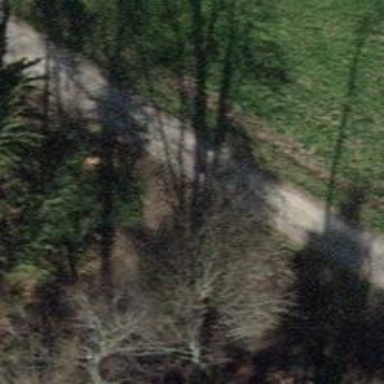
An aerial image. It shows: Pebblestone track with grade2 quality.